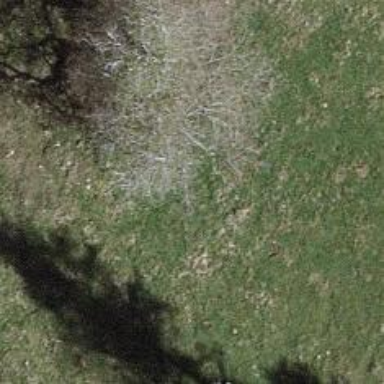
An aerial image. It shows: Single tag "natural: tree."